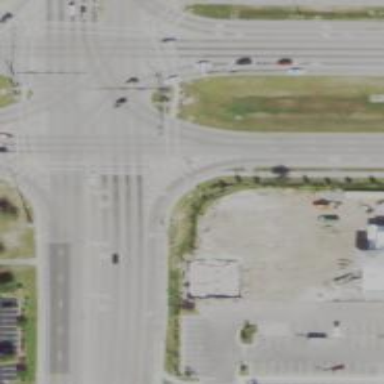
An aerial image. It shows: Footway located on traffic island.